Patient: sex M, age 75
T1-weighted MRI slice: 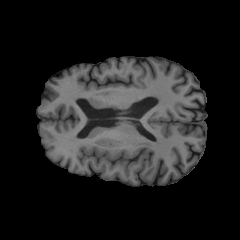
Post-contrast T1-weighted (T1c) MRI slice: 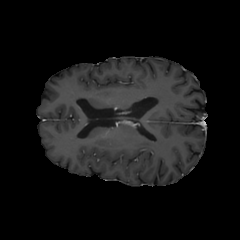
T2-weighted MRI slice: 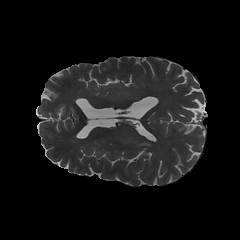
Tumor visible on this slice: yes
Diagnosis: Glioblastoma, IDH-wildtype
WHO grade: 4